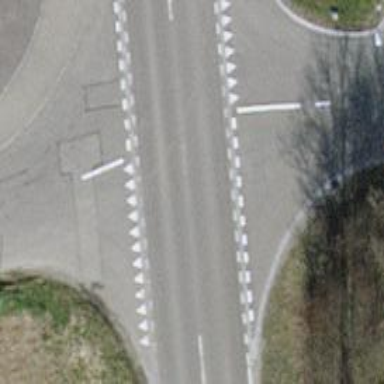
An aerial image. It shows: Secondary road with asphalt surface.